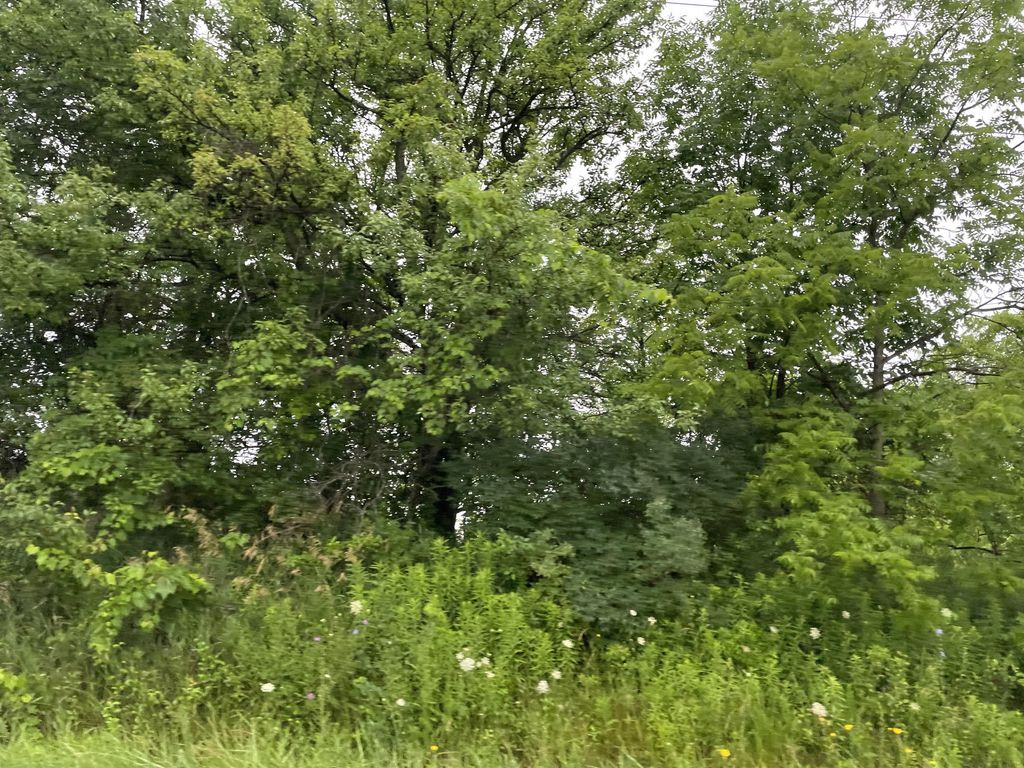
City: kitchener-waterloo